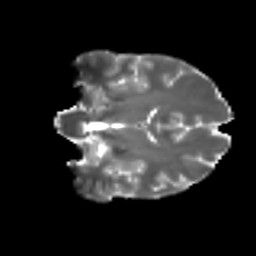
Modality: T2w
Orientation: coronal
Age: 23
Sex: female
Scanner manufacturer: ge
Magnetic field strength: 3 T
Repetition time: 7.8 s
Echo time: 0.0606 s